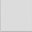
Piece: xx